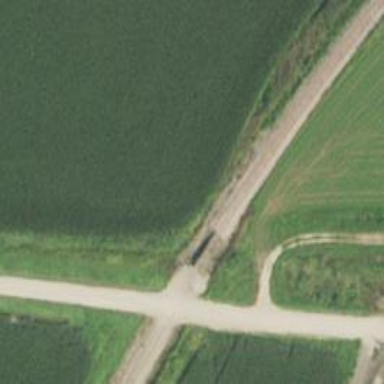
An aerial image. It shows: Railway track.